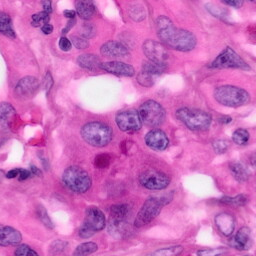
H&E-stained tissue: Pancreatic